Question: Using a "Poll" app on Facebook, it would post something like this to my facebook Page (Kid Task):
How can I do this using Facebook javascript SDK? As best as I can tell, this allows it <URL> but this says "for REST API" and that is deprecated right?
Code i've tried:
'''
FB.api(
'https://graph.facebook.com/kidtask/feed/',
'post',
{
message: 'test question',
actions: { name: 'Vote Now', link: 'http://test.com' },
properties: { text: "test answer 1", href: "http://test.com" }
},
function(response) {
if (!response) {
alert('Error occurred.');
} else if (response.error) {
document.getElementById('result').innerHTML =
'Error: ' + response.error.message;
} else {
document.getElementById('result').innerHTML =
'<a href="https://www.facebook.com/kidtask/' +
response.id + '">' +
'Story created. ID is ' +
response.id + '</a>';
}
}
);
'''
This posts without errors, but the properties are ignored.
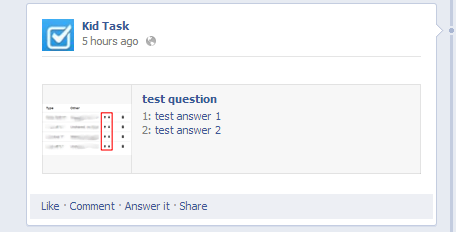
Answer: Figured it out finally, although i'm not sure what it was exactly. My guess is, I was trying to post as a text post and not a link post.
'''
FB.api(
'/kidtask/feed/',
'post',
{
name: 'whatever',
link: 'http://url',
actions: { name: 'Vote Now', link: 'http://url' },
description:"<br/>",
picture:"http://imageurl",
caption:"<br/>",
properties: [{"text":"test 1","href":"http://url"},{"text":"test 2","href":"http://url"},{"text":"test 3","href":"http://url"}]
},
'''